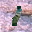
Label: 1